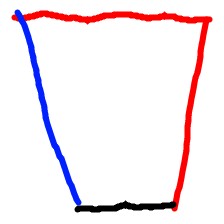
Shape: trapezoid